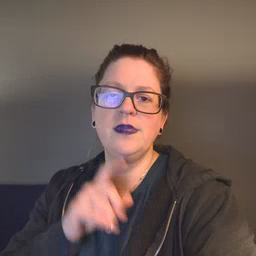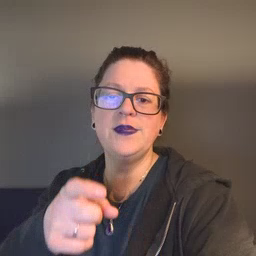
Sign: gift